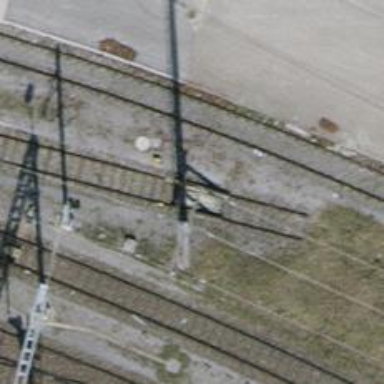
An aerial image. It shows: Railway buffer stop.